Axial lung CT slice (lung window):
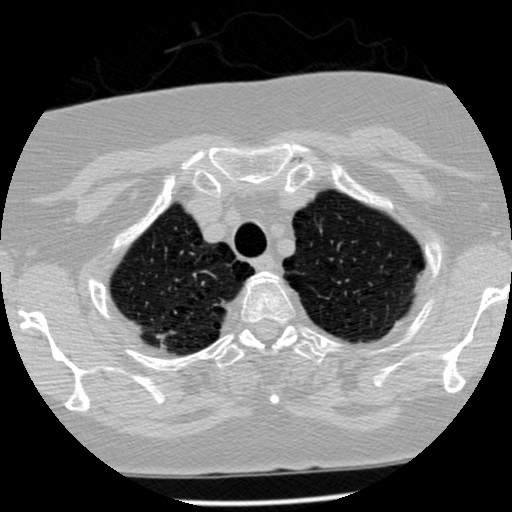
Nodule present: no